Question: I have this mapping User *------------------------1 Profession.
I'd like to modify one user.
So I select one from 'list-users.component.html', I'll be redirected to 'modify-user.component.html'.
Bellow are the required files:
'''
<form [formGroup]="editForm" (ngSubmit)="onSubmit()">
<div class="form-group">
<label for="name">Name</label>
<input type="text" formControlName="name" placeholder="Name" name="name" class="form-control" id="name">
</div>
<div *ngFor='let pro of professions; let i = index'>
<label>
<input type="radio"
id="pro.id"
checked="pro.selected"
name="pro"
[(ngModel)]="this.editForm.pro"
(change)='radioChecked(pro.id, i)'
[value]="pro.libelle">
<span></span>
<span class="check"></span>
<span class="box"></span>
{{pro.libelle}}
</label>
</div>
<p>==> {{selectedProfessionRadio}}</p>
<button class="btn btn-success">Update</button>
</form>
'''
'''
export class ModifyUserComponent implements OnInit
{
private selectedProfessionRadio;
professionLib: string;
editForm: FormGroup;
usrId: String;
professions: Profession[] =
[
{id: 1, libelle: "Engineer", selected: false},
{id: 2, libelle: "Student", selected: false},
];
radioChecked(id, i, pro)
{
this.professions.forEach(pro=>
{
if(pro.id !== id)
{
pro.selected = false;
}
else
{
pro.selected = true;
}
})
this.userService.getProfessionById(id).subscribe(data =>
{
console.log(data);
pro = data as Profession;
localStorage.removeItem("ProfessionLibelle");
localStorage.setItem("ProfessionLibelle", pro.libelle);
},error => console.log(error));
this.selectedProfessionRadio = localStorage.getItem("ProfessionLibelle");
}
constructor(private formBuilder: FormBuilder, private router: Router, private userService: UserService) {}
ngOnInit()
{
let userId = localStorage.getItem("editUserId");
this.usrId = localStorage.getItem("editUserId");
this.userService.getProfessionLibelleByIdUser(+userId).subscribe(data =>
{
console.log(data);
let pro = data as string;
this.professionLib = pro;
localStorage.removeItem("ProfessionLibe");
localStorage.setItem("ProfessionLibe", this.professionLib);
},error => console.log(error));
this.selectedProfessionRadio = localStorage.getItem("ProfessionLibe");
this.editForm = this.formBuilder.group
({
id: [],
name: ['', Validators.required],
pro: [this.selectedProfessionRadio, Validators.required]
});
this.userService.getUserId(+userId).subscribe( data =>
{
this.editForm.patchValue(data);
});
}
}
'''
My problem is that after redirecting to modify-user, I got usually the first profession (which is wrong), exactly like described by this.
Could you please tell me what I missed?
Thanks a lot.
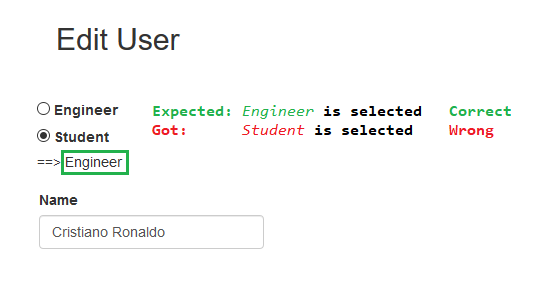
Answer: The code snippet you share lack some information and contains some errors. I was able to recreate it on <URL>, hope it captures was you're trying to achieve.
When working with forms in Angular, it is not recommended to mix 'template driven forms' and 'reactive forms'. In your case, this resulted in the error:
'''
ngModel cannot be used to register form controls with a parent formGroup directive. Try using
formGroup's partner directive "formControlName" instead
'''
Also, 'editForm.item' will result in an error, because 'item' is not defined in the form group 'editForm'